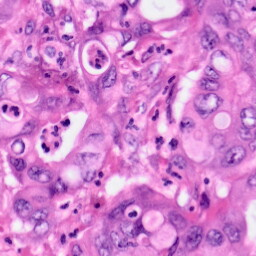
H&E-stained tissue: Pancreatic